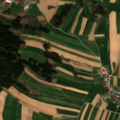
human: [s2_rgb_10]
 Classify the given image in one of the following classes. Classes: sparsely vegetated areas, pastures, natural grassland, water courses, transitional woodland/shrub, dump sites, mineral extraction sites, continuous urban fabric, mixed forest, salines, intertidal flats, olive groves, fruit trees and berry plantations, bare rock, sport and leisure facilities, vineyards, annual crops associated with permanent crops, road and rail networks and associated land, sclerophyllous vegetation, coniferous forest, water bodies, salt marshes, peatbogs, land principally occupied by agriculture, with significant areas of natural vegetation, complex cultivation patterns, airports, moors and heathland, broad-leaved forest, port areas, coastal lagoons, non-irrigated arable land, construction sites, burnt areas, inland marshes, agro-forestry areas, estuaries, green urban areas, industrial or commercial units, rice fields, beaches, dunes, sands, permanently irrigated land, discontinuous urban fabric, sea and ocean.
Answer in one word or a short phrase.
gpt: discontinuous urban fabric, non-irrigated arable land, complex cultivation patterns, land principally occupied by agriculture, with significant areas of natural vegetation, coniferous forest